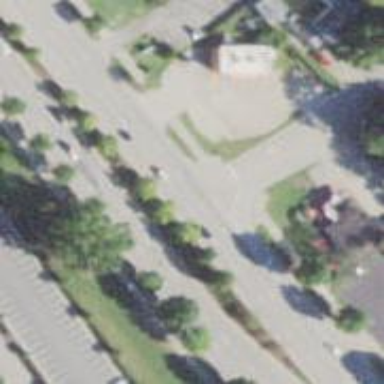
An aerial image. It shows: Uncontrolled footway crossing with lines marking the way.